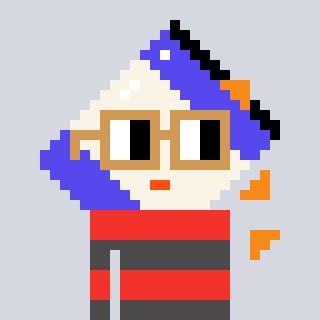
a pixel art character with square brown glasses, a chips-shaped head and a grayscale-colored body on a cool background